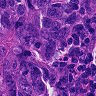
Metastatic tissue present: yes